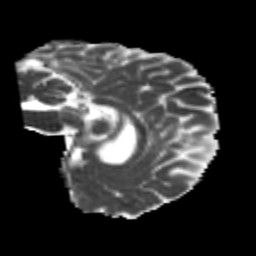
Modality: MD
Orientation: sagittal
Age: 21
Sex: female
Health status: healthy
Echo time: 0.074 s